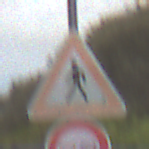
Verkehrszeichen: FussgaengerRechts
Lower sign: Ueberholverbot
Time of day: Midday
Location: Outdoor (Nature)
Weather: Overcast
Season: NotSpecified
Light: Natural